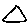
Label: triangle